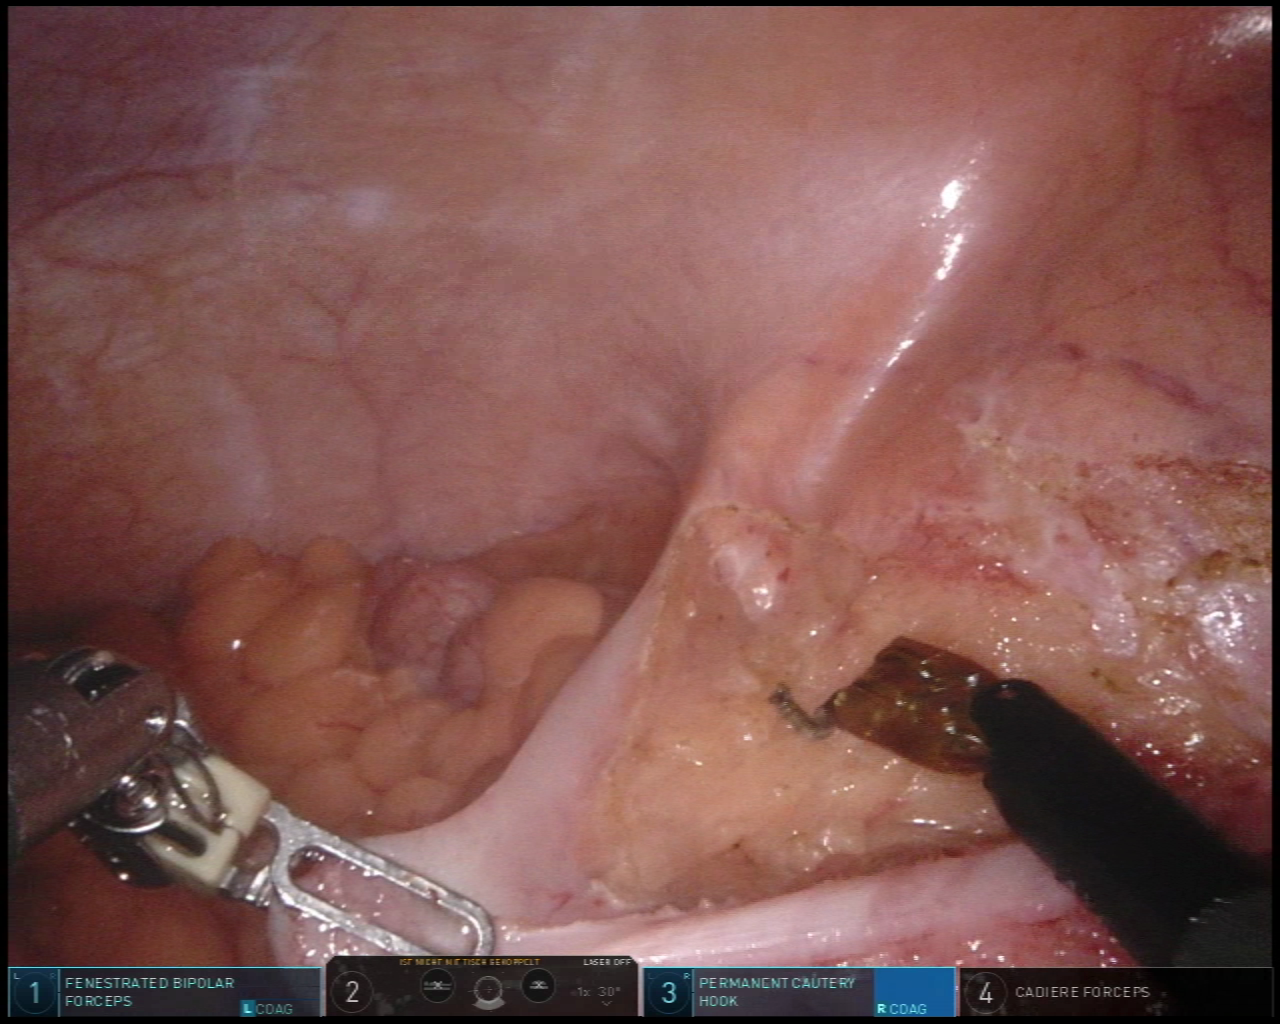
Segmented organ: abdominal_wall
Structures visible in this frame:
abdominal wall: yes
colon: yes
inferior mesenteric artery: no
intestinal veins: no
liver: no
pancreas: no
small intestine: no
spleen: no
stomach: no
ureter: no
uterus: no
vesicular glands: no